Aerial crown-view tile of a tropical tree (Barro Colorado Island, Panama), acquired 20250317:
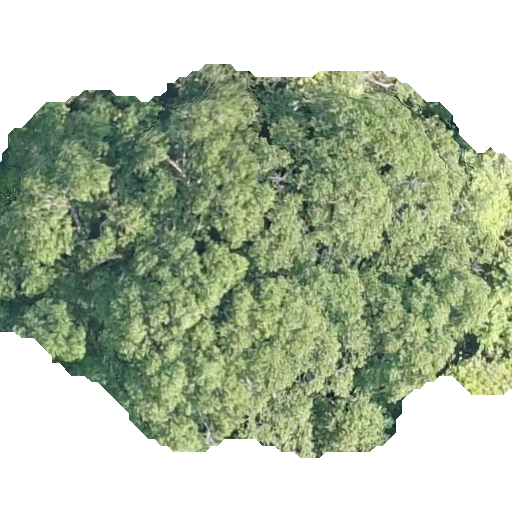
Species: Calophyllum longifolium
GBIF accepted scientific name: Calophyllum longifolium
Crown area: 257.494 m²